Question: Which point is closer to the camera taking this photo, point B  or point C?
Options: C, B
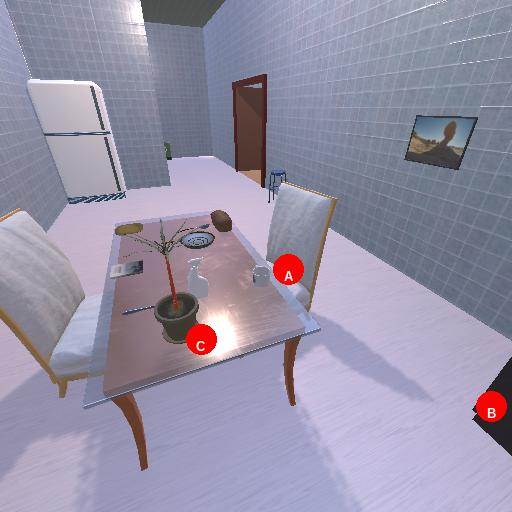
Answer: C